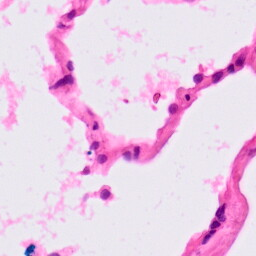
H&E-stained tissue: Lung